Question: I keep getting the above error in the title line and it makes no sense, because I am using a sample table with only 5 records and each record has a value as per the drop down menu.
This is my code used to declare the drop down list. I have joined two tables in my SQL data source to reflect what I want populated in the grid view and have hidden columns as necessary. I am using the same data source to populate the drop down list any help would be most appreciated
'''
<asp:DropDownList ID="DropDownListCurrency" runat="server"
CausesValidation="True" DataSourceID="GridView"
DataTextField="Currency" DataValueField="Currency_ID"
AppendDataBoundItems="True">
<asp:ListItem Value="0" Text="&lt;Select&gt;" Enabled="True"></asp:ListItem>
</asp:DropDownList>
'''

'''
protected void GridView1_SelectedIndexChanged(object sender, EventArgs e)
{
try
{
GridViewRow row = GridView1.SelectedRow;
AccountNumber.Text = (string)row.Cells[0].Text;
....
DropDownListCurrency.SelectedValue = (string)row.Cells[8].Text;
}
catch (Exception ex)
{
Console.WriteLine("{0} Exception caught.", ex);
}
}
'''
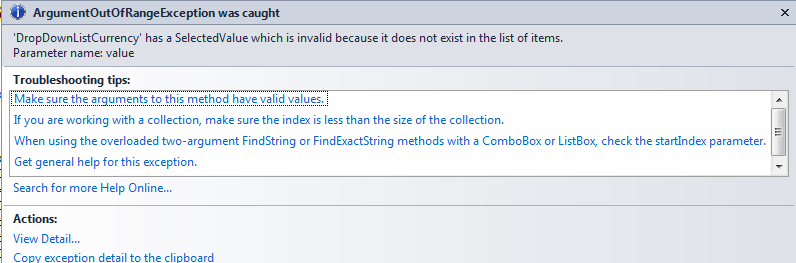
Answer: Attempt to find the value in the drop down list before attempting to set the SelectedValue, like this:
'''
if (DropDownListCurrency.Items.FindByValue(row.Cells[8].Text.ToString().Trim()) != null)
{
DropDownListCurrency.SelectedValue = row.Cells[8].Text.ToString().Trim();
}
'''
Note: The 'Trim()' call will remove any leading or trailing spaces in your text box text, which could be a cause for a match not being found.
So your full code should be this:
'''
protected void GridView1_SelectedIndexChanged(object sender, EventArgs e)
{
try
{
GridViewRow row = GridView1.SelectedRow;
AccountNumber.Text = (string)row.Cells[0].Text;
....
if (DropDownListCurrency.Items.FindByValue(row.Cells[8].Text.ToString().Trim()) != null)
{
DropDownListCurrency.SelectedValue = row.Cells[8].Text.ToString().Trim();
}
}
catch (Exception ex)
{
Console.WriteLine("{0} Exception caught.", ex);
}
}
'''